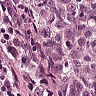
Metastatic tissue present: yes